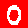
Digit: 0